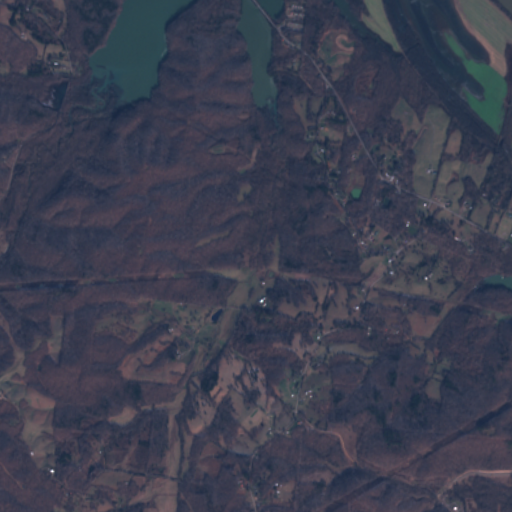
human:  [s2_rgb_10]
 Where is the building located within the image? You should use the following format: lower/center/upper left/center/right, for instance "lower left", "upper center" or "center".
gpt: There is no building in the image.